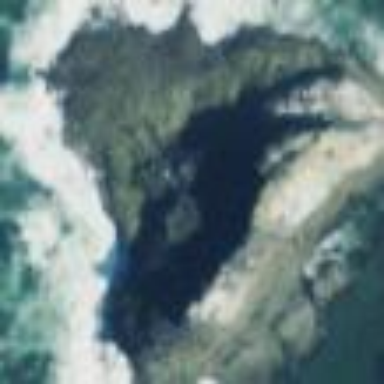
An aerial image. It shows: Islet along the coastline.